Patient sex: M
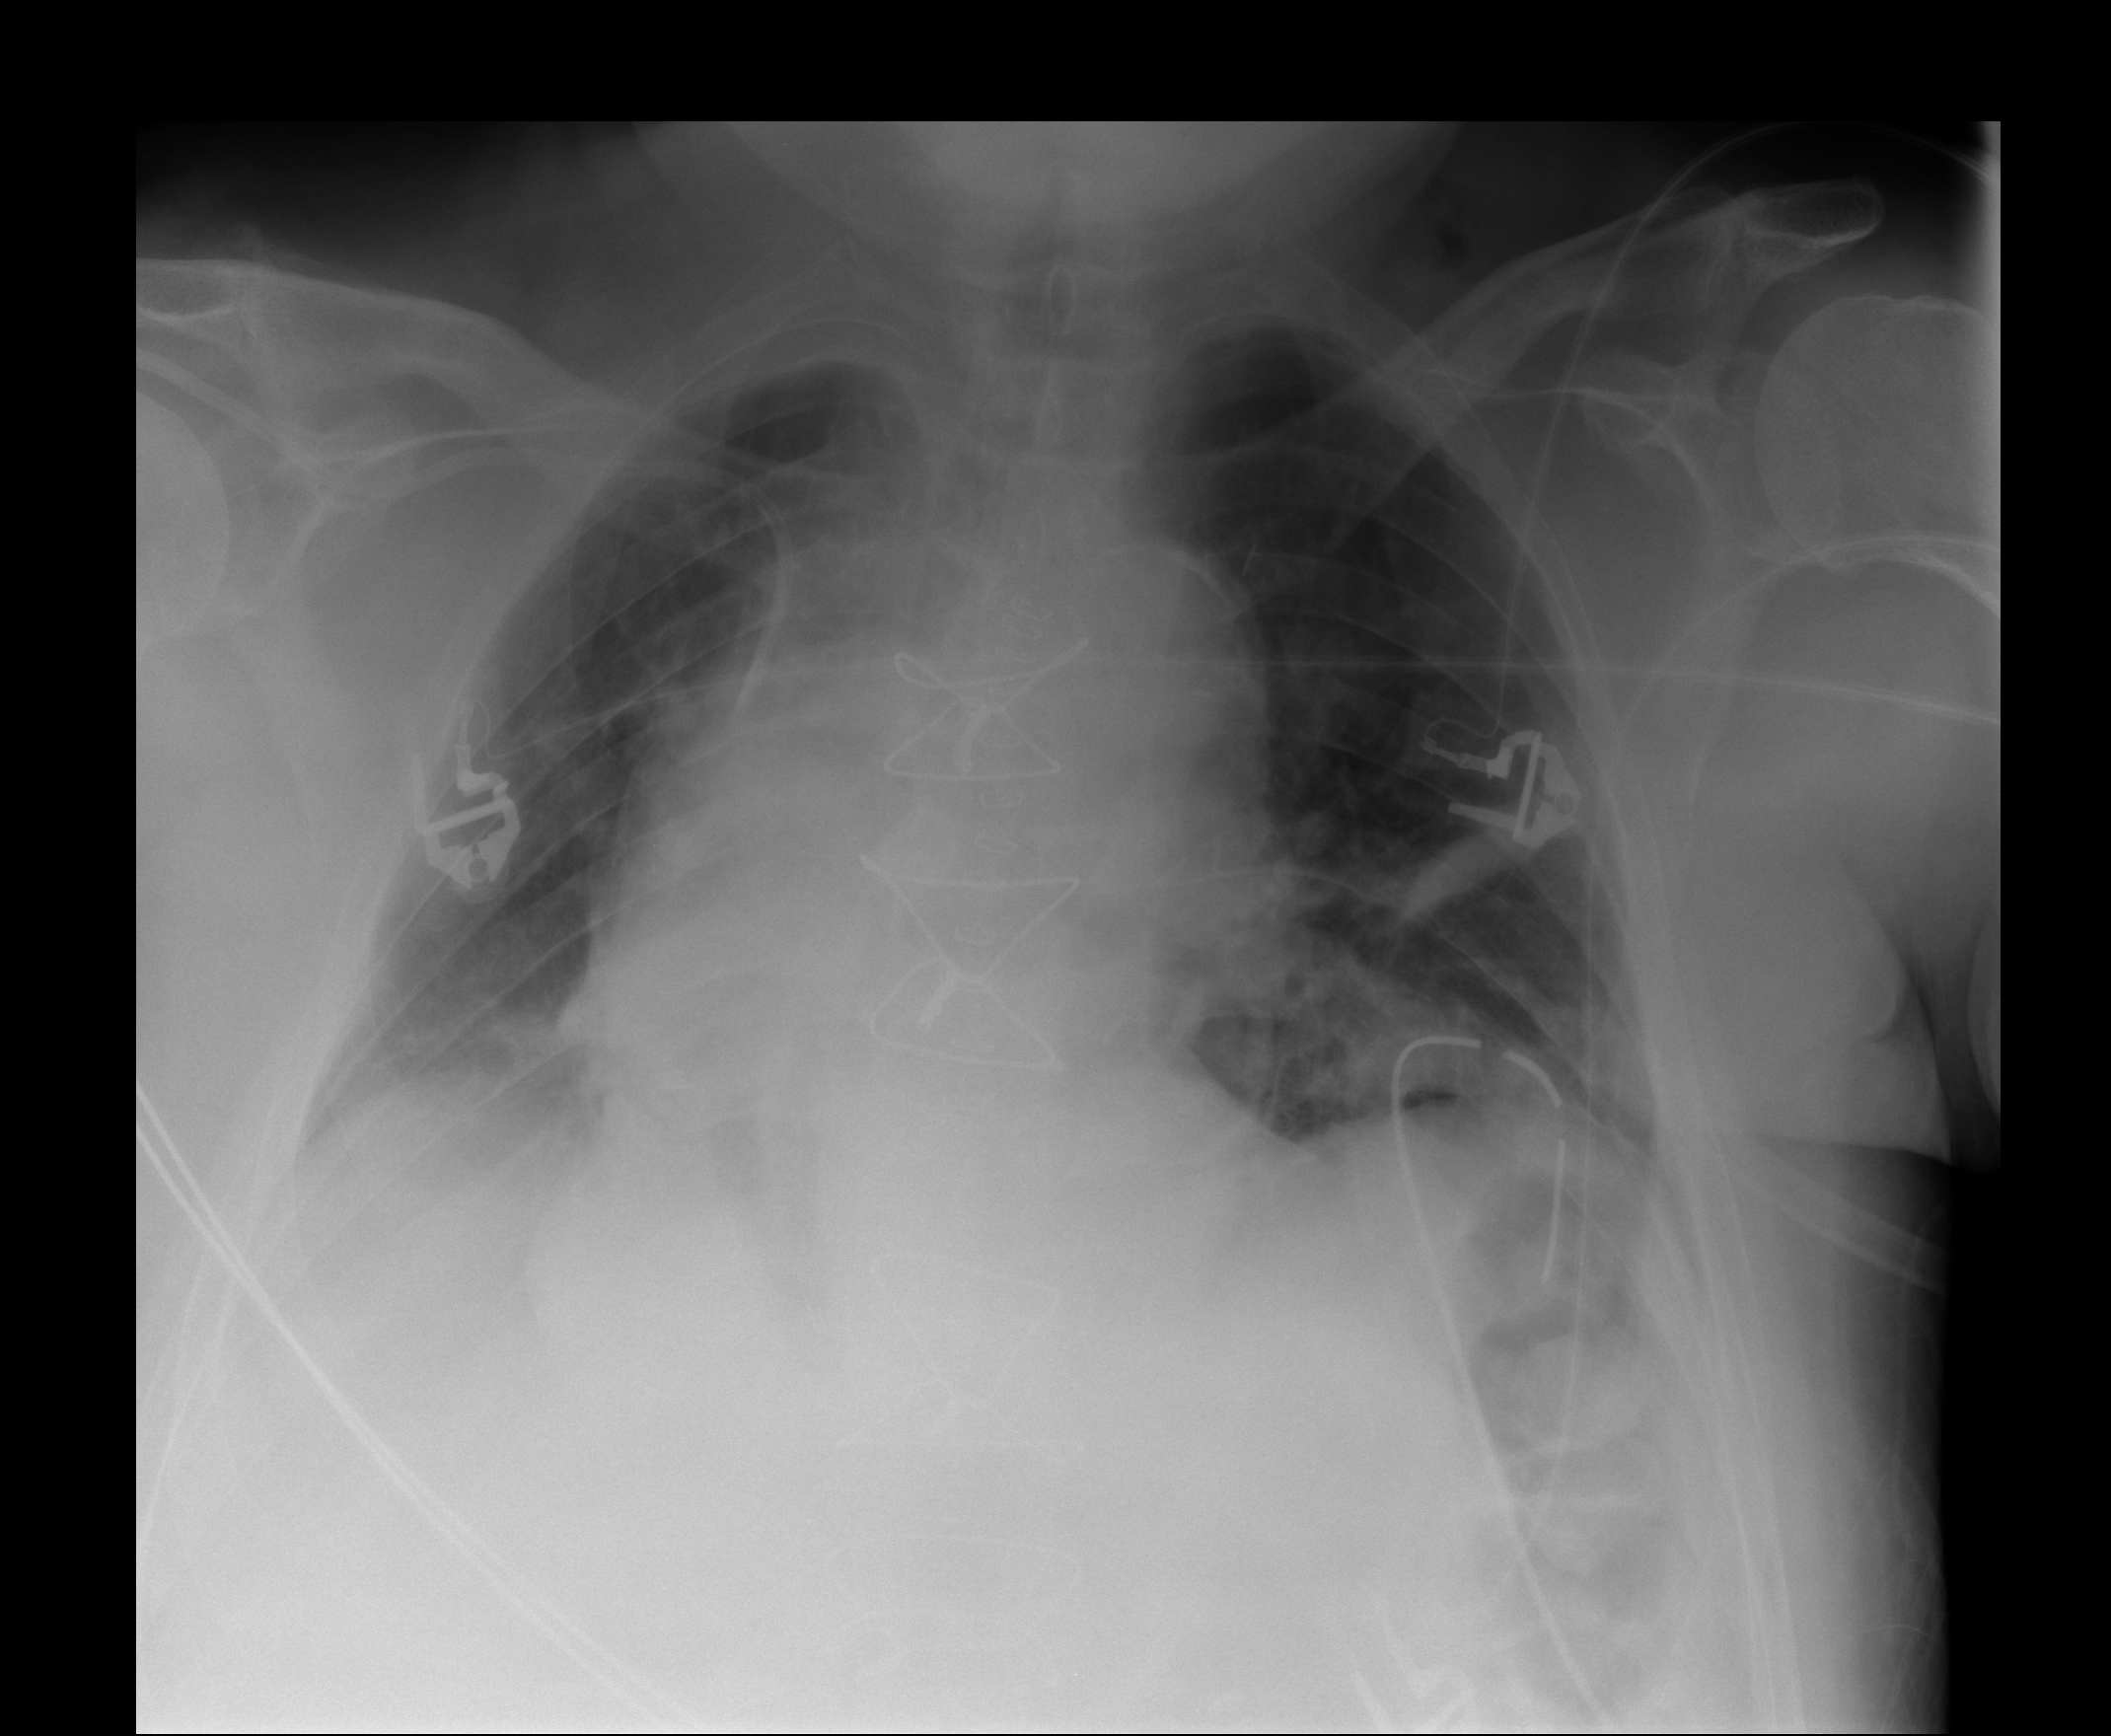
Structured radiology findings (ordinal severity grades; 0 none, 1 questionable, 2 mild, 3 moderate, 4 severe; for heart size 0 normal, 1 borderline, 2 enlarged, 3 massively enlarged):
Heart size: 2
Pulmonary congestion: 2
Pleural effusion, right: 1
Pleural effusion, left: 2
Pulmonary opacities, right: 0
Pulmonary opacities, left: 0
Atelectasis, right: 2
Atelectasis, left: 2